Field crop: tomato
Growth stage: 2
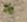
Species: solanum